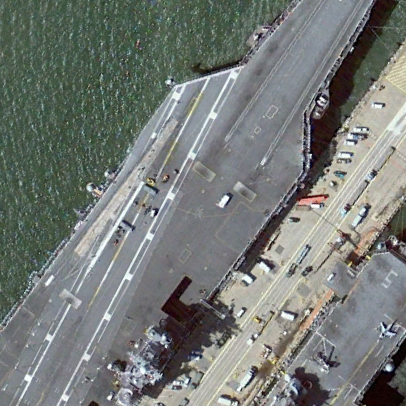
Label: Nimitz-class_aircraft_carrier